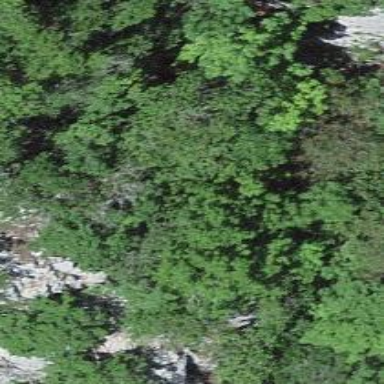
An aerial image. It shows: Cliff in nature.